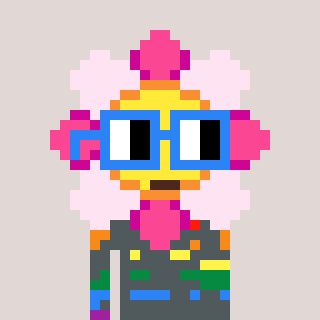
a pixel art character with square blue glasses, a flower-shaped head and a computerblue-colored body on a warm background